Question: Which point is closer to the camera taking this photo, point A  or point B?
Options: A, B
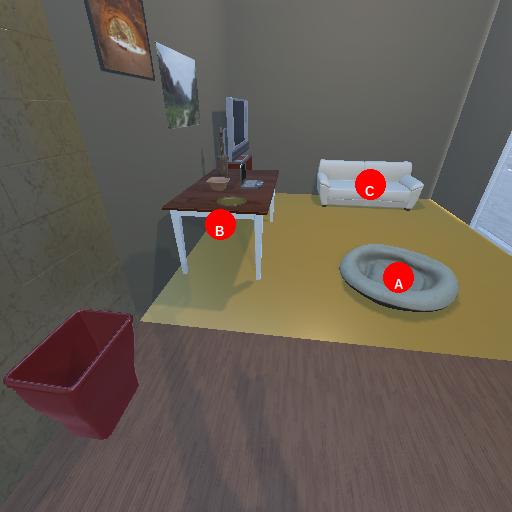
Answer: A